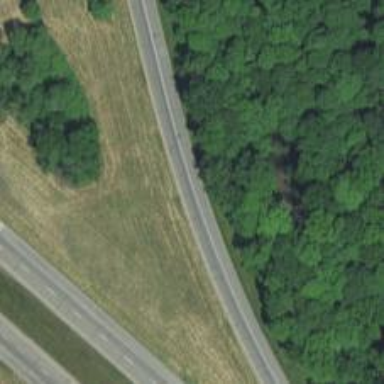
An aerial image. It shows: Asphalt motorway link.